Question: I have an xml where element names under 'client/product/analytics/count' is unknown. Is there a way I can traverse and get each element name and it's equivalent value?
below is my xml data
'''
<?xml version="1.0" encoding="UTF-8"?>
<?xml-stylesheet type="text/xsl" href="client.xsl"?>
<client version="1.0">
<product>
<analytics>
<count>
<SkinsCount>14</SkinsCount>
<AppsCount>6</AppsCount>
<AbspCount>2</AbspCount>
</count>
</analytics>
</product>
</client>
'''
part of my xsl code
'''
...
<xsl:variable name="NA" select="'no data'" />
<h3><span style="color:#328aa4"><a name="_analytics" href="#_top">Analytics </a></span></h3>
<h3>Count</h3>
<dd><br/>
<xsl:choose>
<xsl:when test="client/product/analytics/count/*">
<table border="1">
<tbody>
<xsl:if test="client/product/analytics/count/AbspCount"><tr>
<th align="left">Absp Count</th><td><xsl:value-of select="client/product/analytics/count/AbspCount"/></td></tr>
</xsl:if>
<xsl:if test="client/product/analytics/count/SkinsCount"><tr>
<th align="left">Skins Count</th><td><xsl:value-of select="client/product/analytics/count/SkinsCount"/></td></tr>
</xsl:if>
<xsl:if test="client/product/analytics/count/AppsCount"><tr>
<th align="left">Apps Count</th><td><xsl:value-of select="client/product/analytics/count/AppsCount"/></td></tr>
</xsl:if>
</tbody>
</table>
</xsl:when>
<xsl:otherwise>
<br/><xsl:value-of select="$NA"/>
</xsl:otherwise>
</xsl:choose>
</dd>
...
'''
for which current output snapshot when I specifically use known element names like 'AppsCount, AbspCount & SkinsCount'

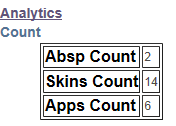
Answer: Try something like:
'''
<?xml version="1.0" encoding="UTF-8"?>
<xsl:stylesheet version="1.0"
xmlns:xsl="http://www.w3.org/1999/XSL/Transform">
<xsl:output method="xml" version="1.0" encoding="UTF-8" indent="yes"/>
<xsl:template match="/">
<table border="1">
<xsl:for-each select="client/product/analytics/count/*">
<tr>
<th align="left"><xsl:value-of select="name()"/></th>
<td><xsl:value-of select="."/></td>
</tr>
</xsl:for-each>
</table>
</xsl:template>
</xsl:stylesheet>
'''